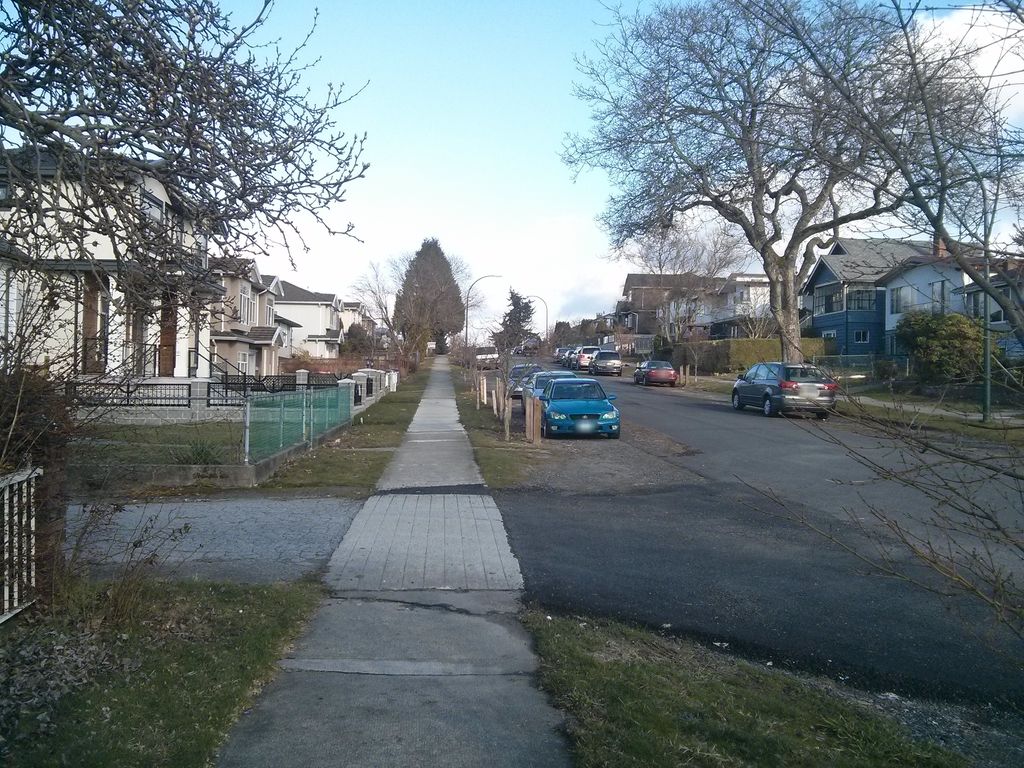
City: vancouver